Question: I have an application on the store that has two versions: for iPad and iPhone. I have noticed now that one of the apps have a misspelled name on the field on the target info (see picture).
I wonder what would happen if I correct that. Will I have problems changing the name there?
My concerns are:
- -
Do you guys know something about this?
thanks.

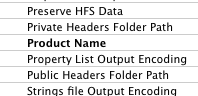
Answer: It shouldn't matter. What determines the uniqueness of your app is its App ID.
The Product Name is just the name displayed on the home screen.
So as long as you don't change the App ID, you should be fine.